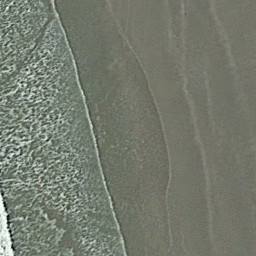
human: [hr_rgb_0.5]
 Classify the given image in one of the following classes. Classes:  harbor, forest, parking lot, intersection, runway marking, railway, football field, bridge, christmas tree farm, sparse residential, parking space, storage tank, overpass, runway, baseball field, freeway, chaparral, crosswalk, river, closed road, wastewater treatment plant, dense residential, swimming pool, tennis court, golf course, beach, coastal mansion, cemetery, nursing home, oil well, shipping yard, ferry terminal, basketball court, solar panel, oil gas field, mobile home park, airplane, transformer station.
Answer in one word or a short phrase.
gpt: beach